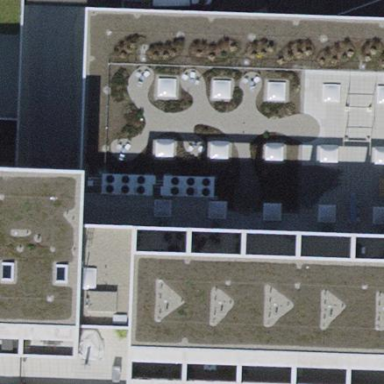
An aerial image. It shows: Commercial building.